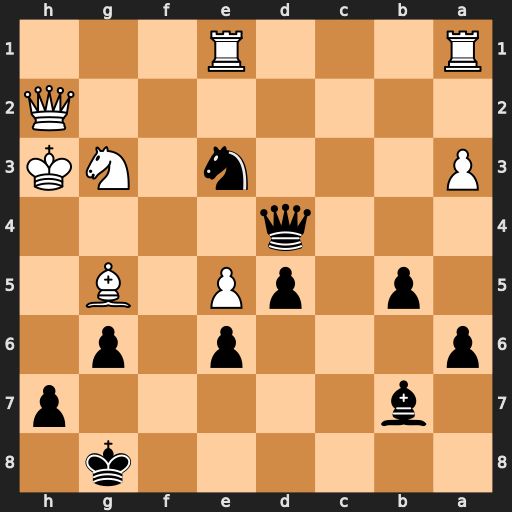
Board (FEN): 6k1/1b5p/p3p1p1/1p1pP1B1/3q4/P3n1NK/7Q/R3R3
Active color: b
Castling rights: -
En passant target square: -
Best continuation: Qg4#